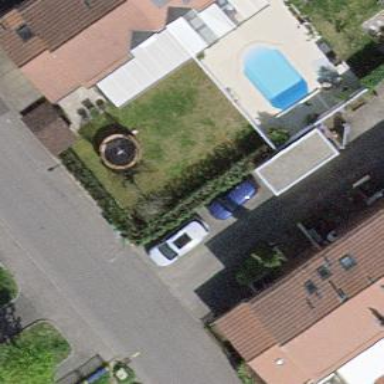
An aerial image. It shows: Garden enclosed by fence.